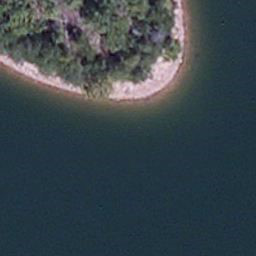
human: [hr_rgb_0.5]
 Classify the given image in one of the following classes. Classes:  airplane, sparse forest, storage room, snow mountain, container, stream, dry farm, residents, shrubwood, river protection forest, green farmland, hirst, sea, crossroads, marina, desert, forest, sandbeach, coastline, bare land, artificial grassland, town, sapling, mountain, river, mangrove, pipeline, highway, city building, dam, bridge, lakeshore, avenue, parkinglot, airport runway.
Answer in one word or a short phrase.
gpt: lakeshore